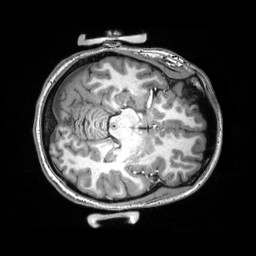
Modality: T1w
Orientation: axial
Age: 20
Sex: female
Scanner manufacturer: siemens
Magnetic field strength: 3 T
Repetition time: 2.53 s
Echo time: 0.0033 s